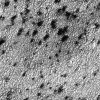
Atmospheric dust classification: not_dusty